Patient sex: M
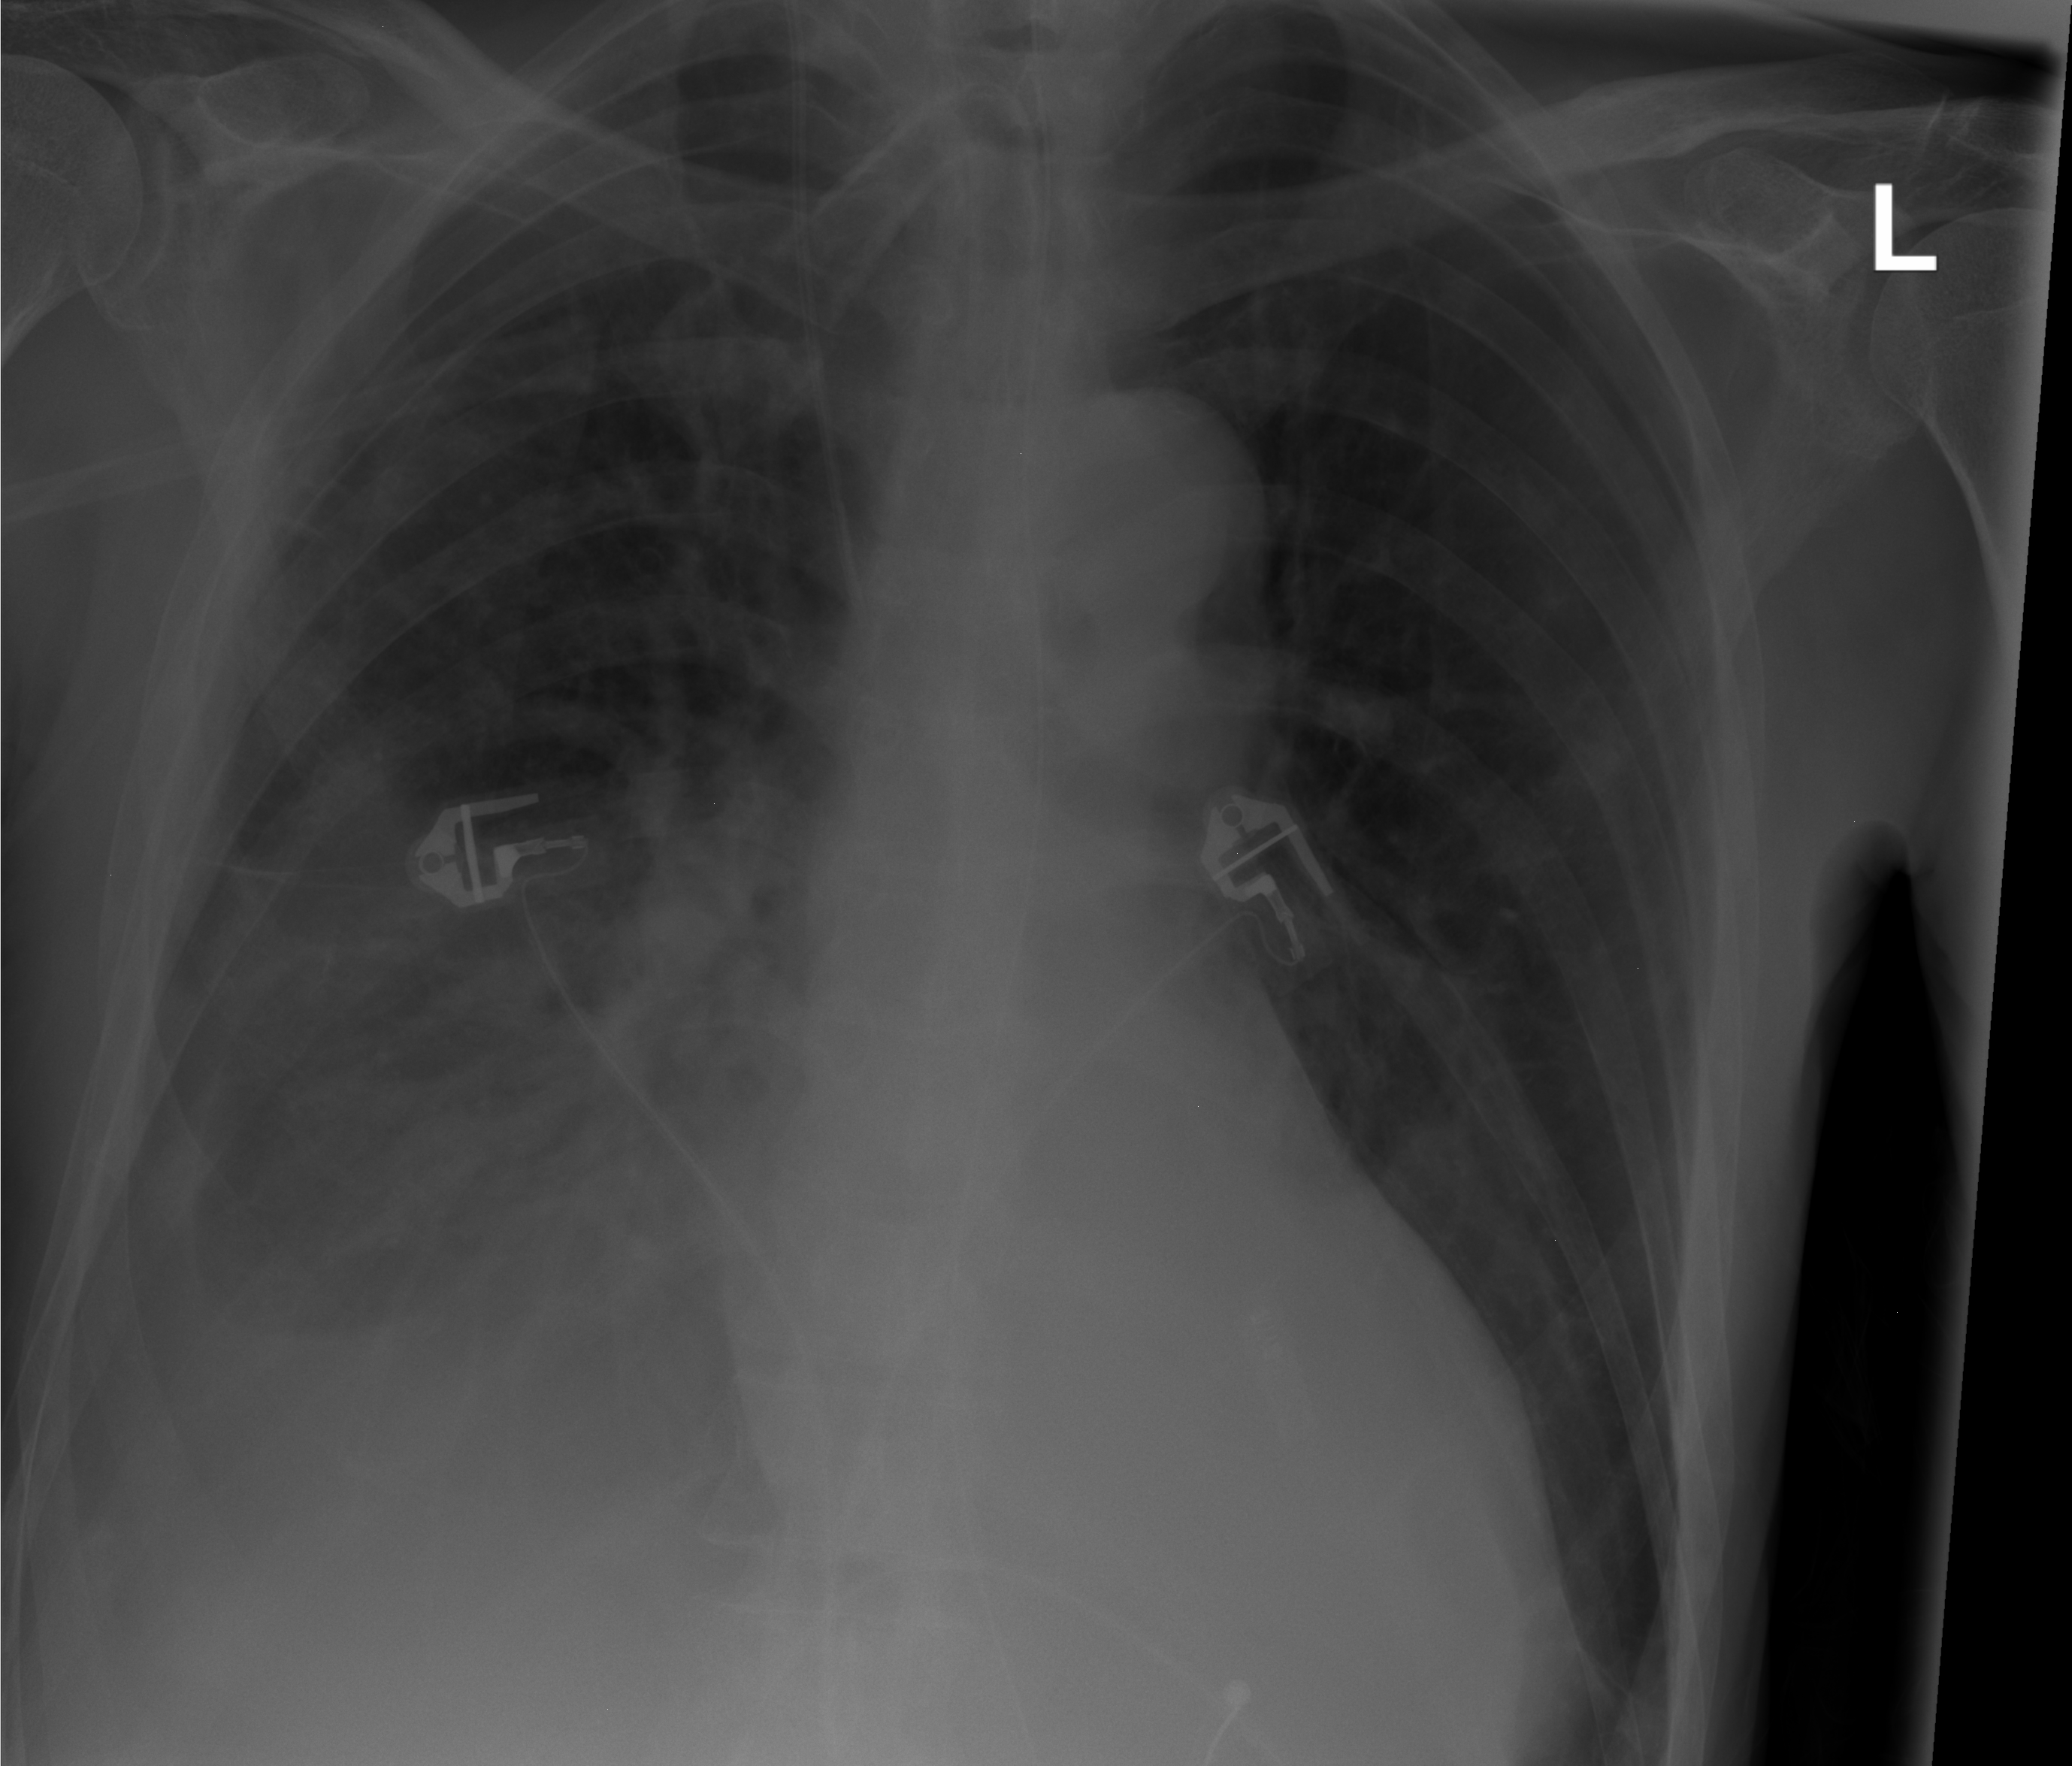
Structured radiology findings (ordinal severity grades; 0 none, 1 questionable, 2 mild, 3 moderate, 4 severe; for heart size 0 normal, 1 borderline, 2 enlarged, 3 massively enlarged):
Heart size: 2
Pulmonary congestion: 0
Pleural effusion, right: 2
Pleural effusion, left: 0
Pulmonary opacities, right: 2
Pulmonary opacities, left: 0
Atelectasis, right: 2
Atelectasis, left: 2